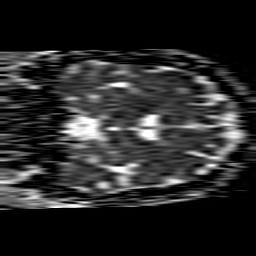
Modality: ADC
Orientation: coronal
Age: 53
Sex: male
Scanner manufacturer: philips
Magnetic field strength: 1.5 T
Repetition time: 3.771 s
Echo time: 0.09565 s